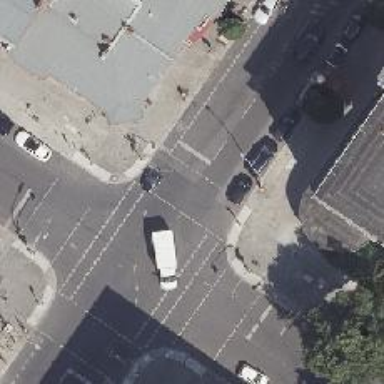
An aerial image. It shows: Footway crossing with traffic signals.